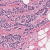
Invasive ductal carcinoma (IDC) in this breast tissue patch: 1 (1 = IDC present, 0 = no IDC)